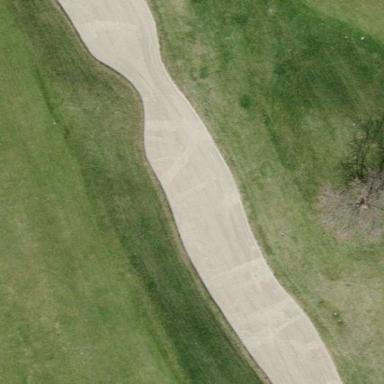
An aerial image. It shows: Golf bunker filled with sandy terrain.